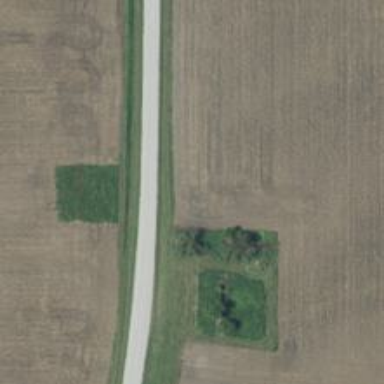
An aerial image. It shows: Unclassified road.